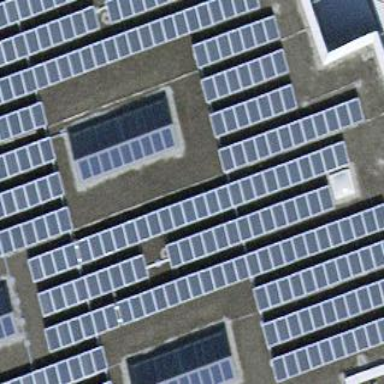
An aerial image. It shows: Solar power generator utilizing photovoltaic technology with solar photovoltaic panels.